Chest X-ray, AP view. Patient: 52 years old, sex F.
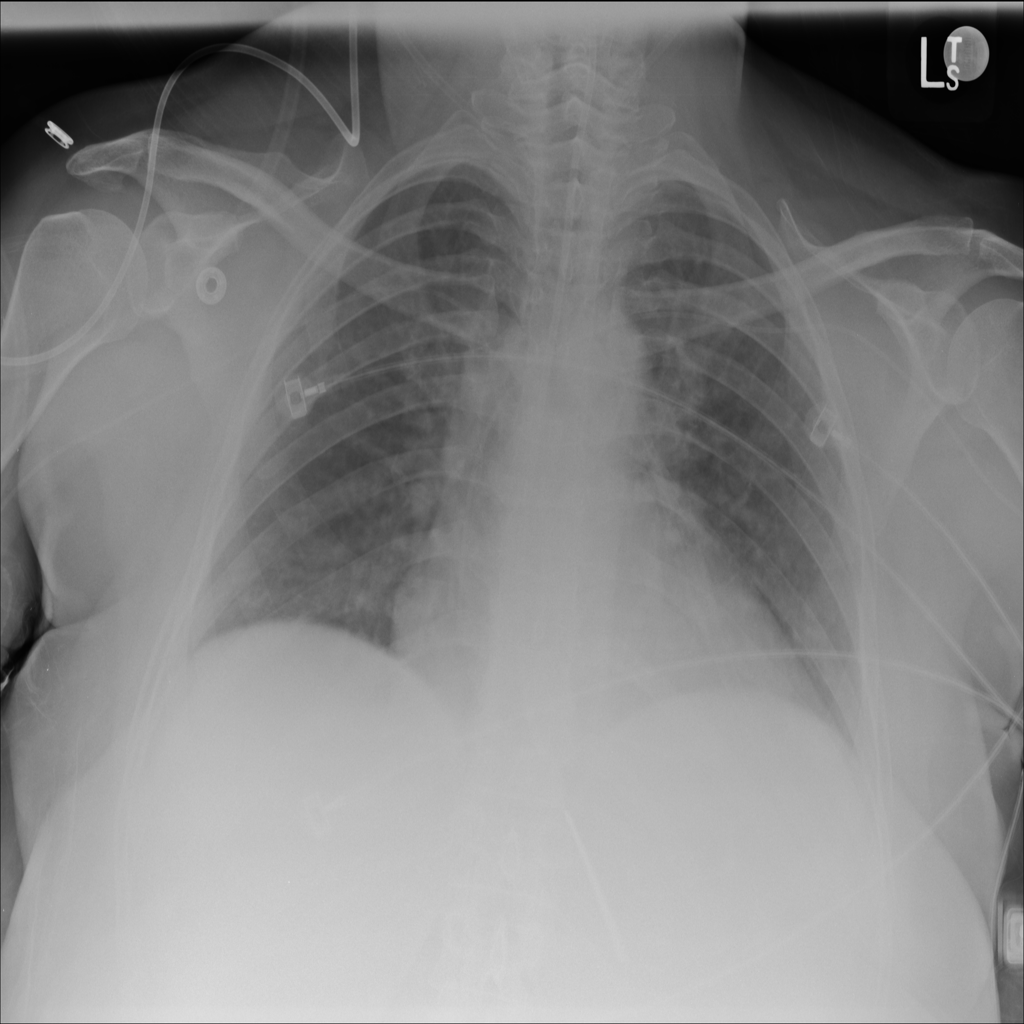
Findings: No Finding